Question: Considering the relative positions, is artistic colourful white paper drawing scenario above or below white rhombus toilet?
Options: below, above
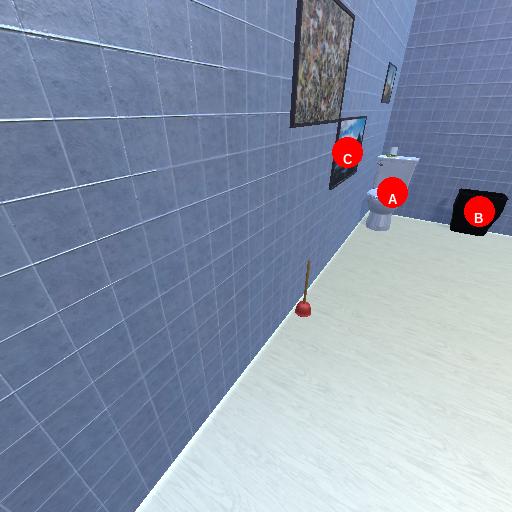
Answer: below